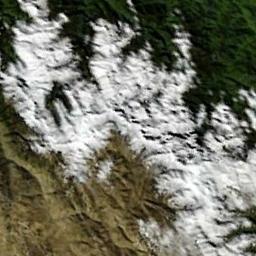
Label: snowberg